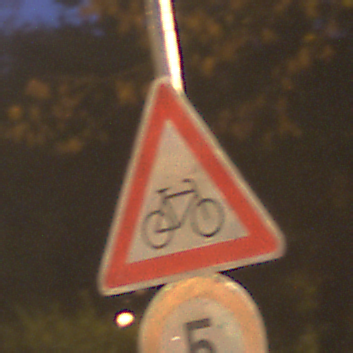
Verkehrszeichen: RadverkehrLinks
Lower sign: Geschwindigkeit5
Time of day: Night
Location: Outdoor (Urban)
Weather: Clear
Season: NotSpecified
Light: Artificial